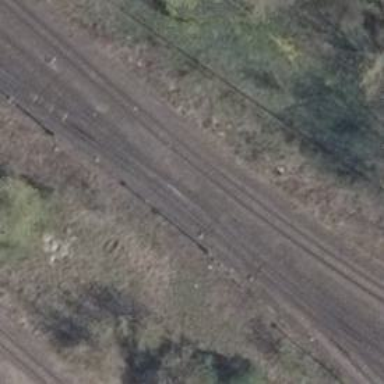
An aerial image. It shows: Rail spur service.